Brain MRI, t1w sequence, axial 2D slice.
Patient: age 32, sex F, weight 95 kg, height 1.95 m
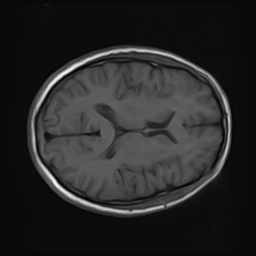